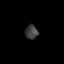
Tissue: prostate
Cell type: T cells
Senescence score: 0.3264
Nuclear area (px): 180
Mean DAPI intensity: 60.983